Question: Determine whether the two graphs given in the figure are isomorphic. If you think they are isomorphic, answer 1; if you think they are not isomorphic, answer 0.
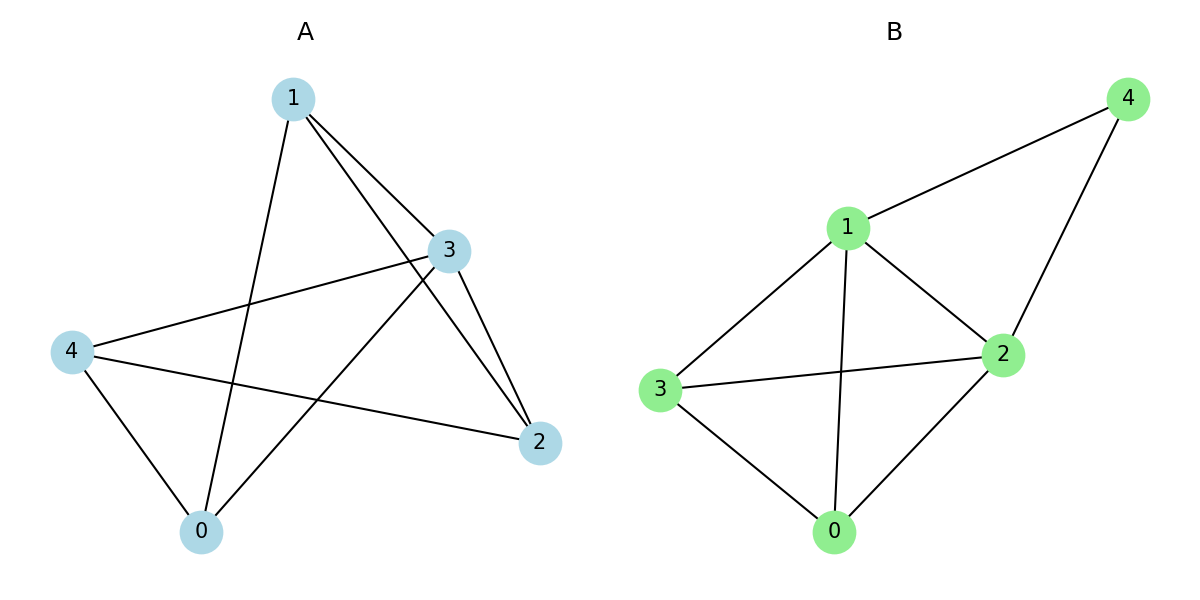
Answer: 0